Interaction volume radius: 5 \u00c5
Interaction volume height: 15 \u00c5
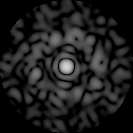
Disorder parameter: 0.8617